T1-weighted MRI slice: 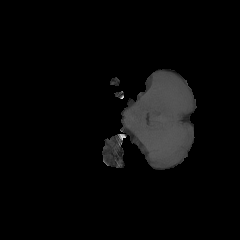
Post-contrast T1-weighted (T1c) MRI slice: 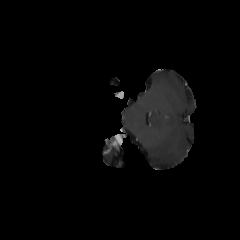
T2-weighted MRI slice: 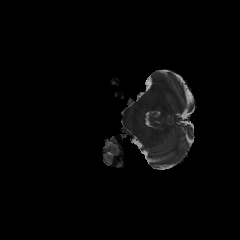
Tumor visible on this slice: no